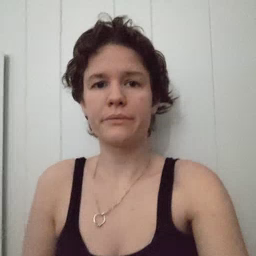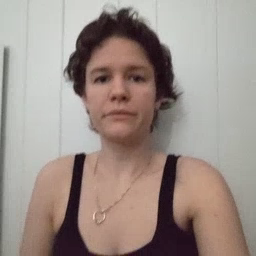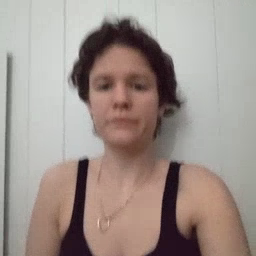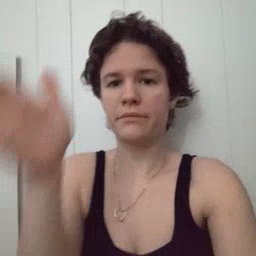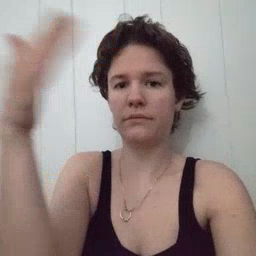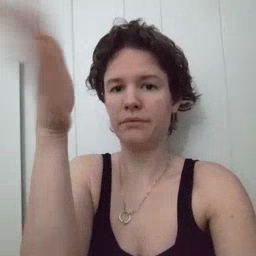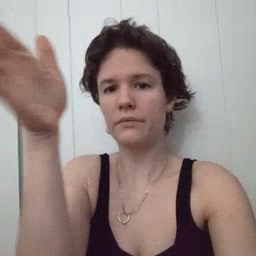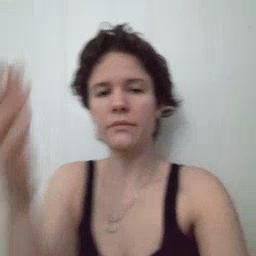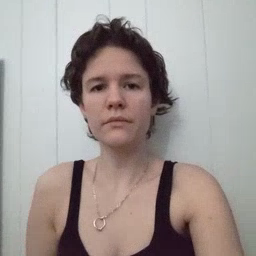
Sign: flag